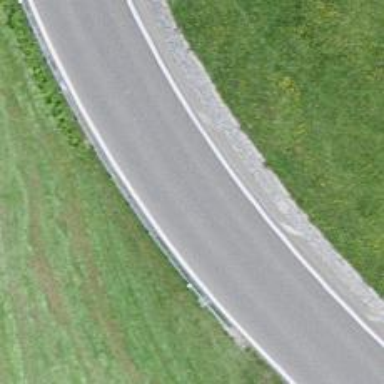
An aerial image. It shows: Tertiary road with asphalt surface.